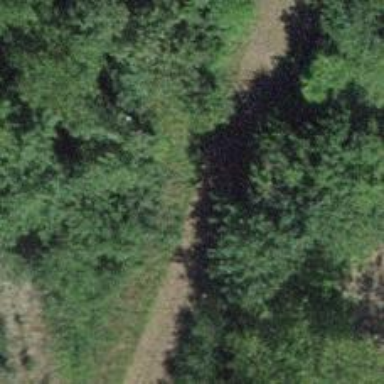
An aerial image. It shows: Track with grade 5 tracktype.